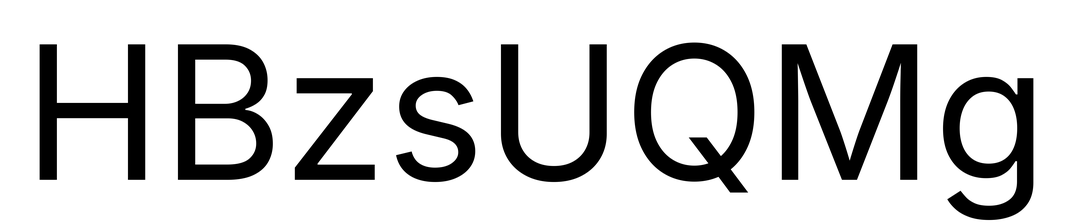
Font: Inter_Regular